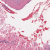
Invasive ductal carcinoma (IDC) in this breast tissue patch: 0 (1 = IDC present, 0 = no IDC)